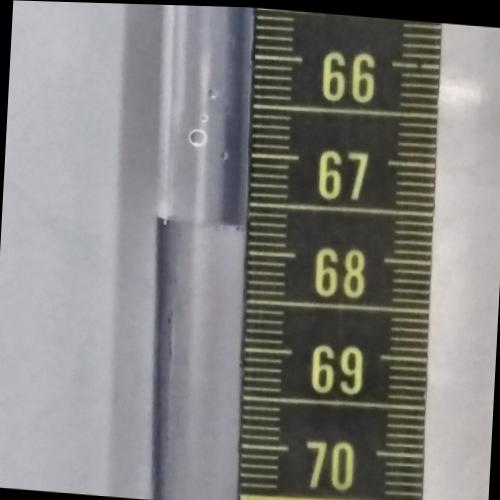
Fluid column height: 67.7 cm